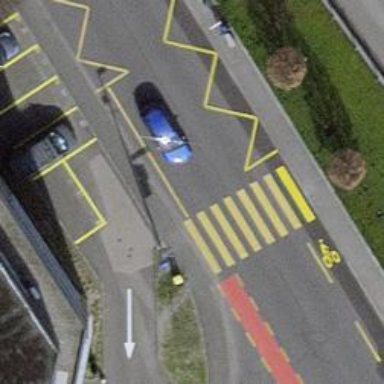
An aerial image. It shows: Tertiary road with designated cycle lane.